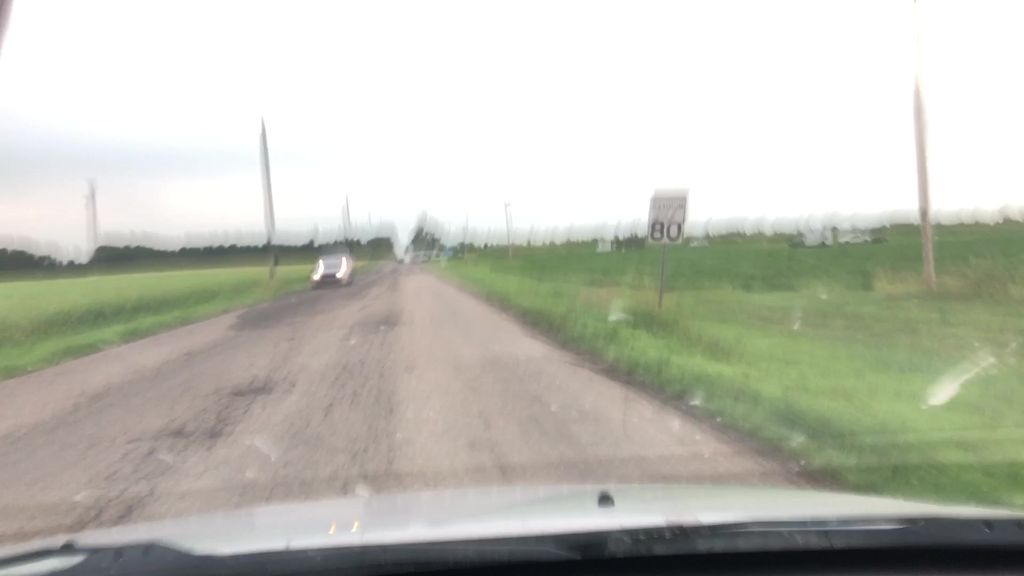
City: edmonton